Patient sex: F
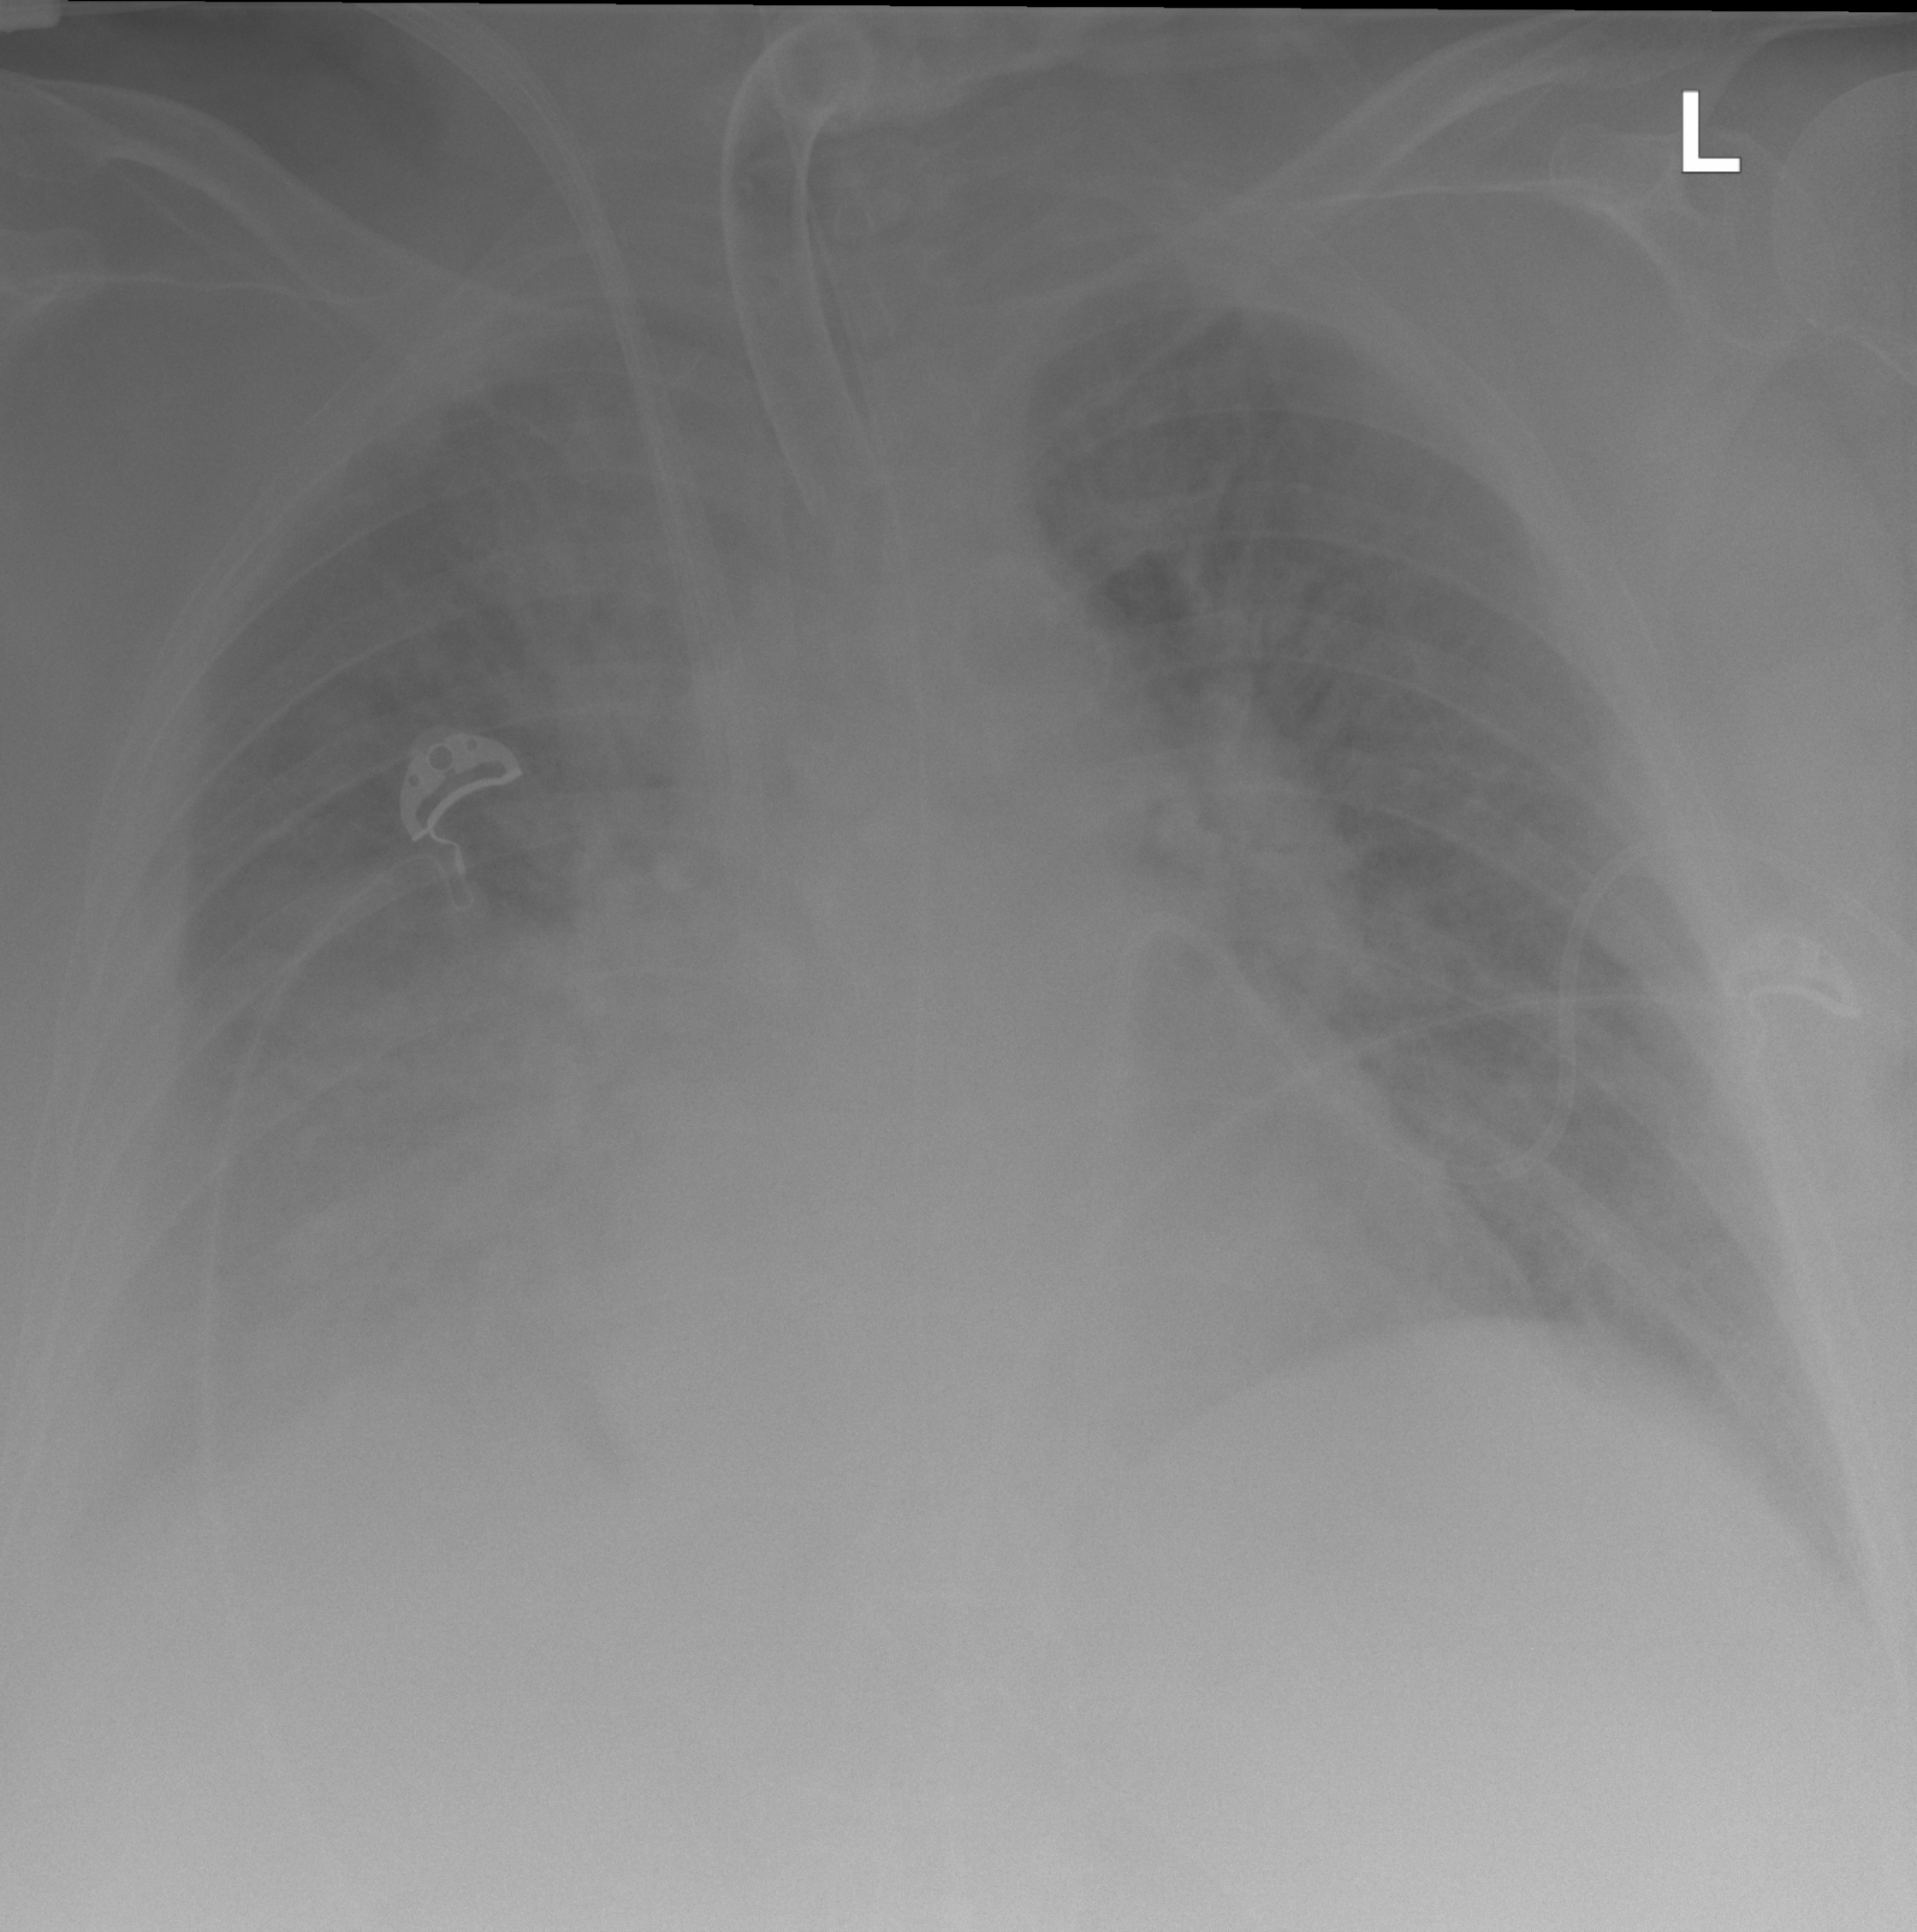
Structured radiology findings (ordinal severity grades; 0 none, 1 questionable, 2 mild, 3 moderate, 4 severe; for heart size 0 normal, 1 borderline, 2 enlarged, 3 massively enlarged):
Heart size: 2
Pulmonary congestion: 3
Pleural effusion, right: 2
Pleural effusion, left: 1
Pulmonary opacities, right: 3
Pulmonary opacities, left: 2
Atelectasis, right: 2
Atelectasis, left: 0